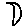
Label: moon